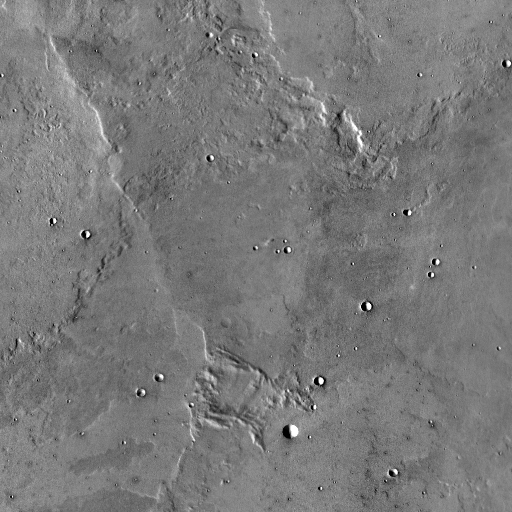
Crater classes present: Background, Other, Buried